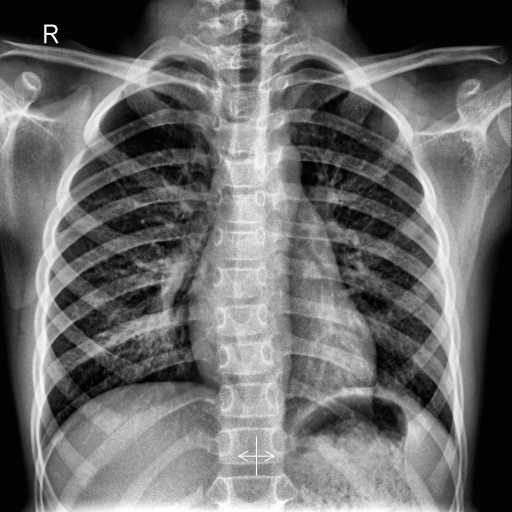
Finding: NORMAL